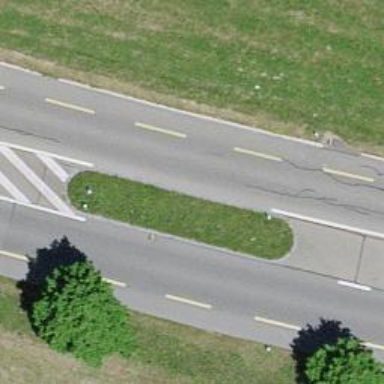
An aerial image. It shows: Traffic calming island.